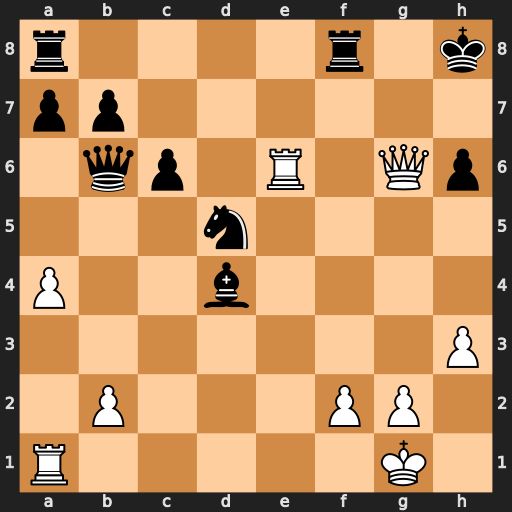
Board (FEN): r4r1k/pp6/1qp1R1Qp/3n4/P2b4/7P/1P3PP1/R5K1
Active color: w
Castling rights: -
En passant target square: -
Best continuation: Qxh6+ Kg8 Rg6+ Kf7 Qh7+ Ke8 Re1+